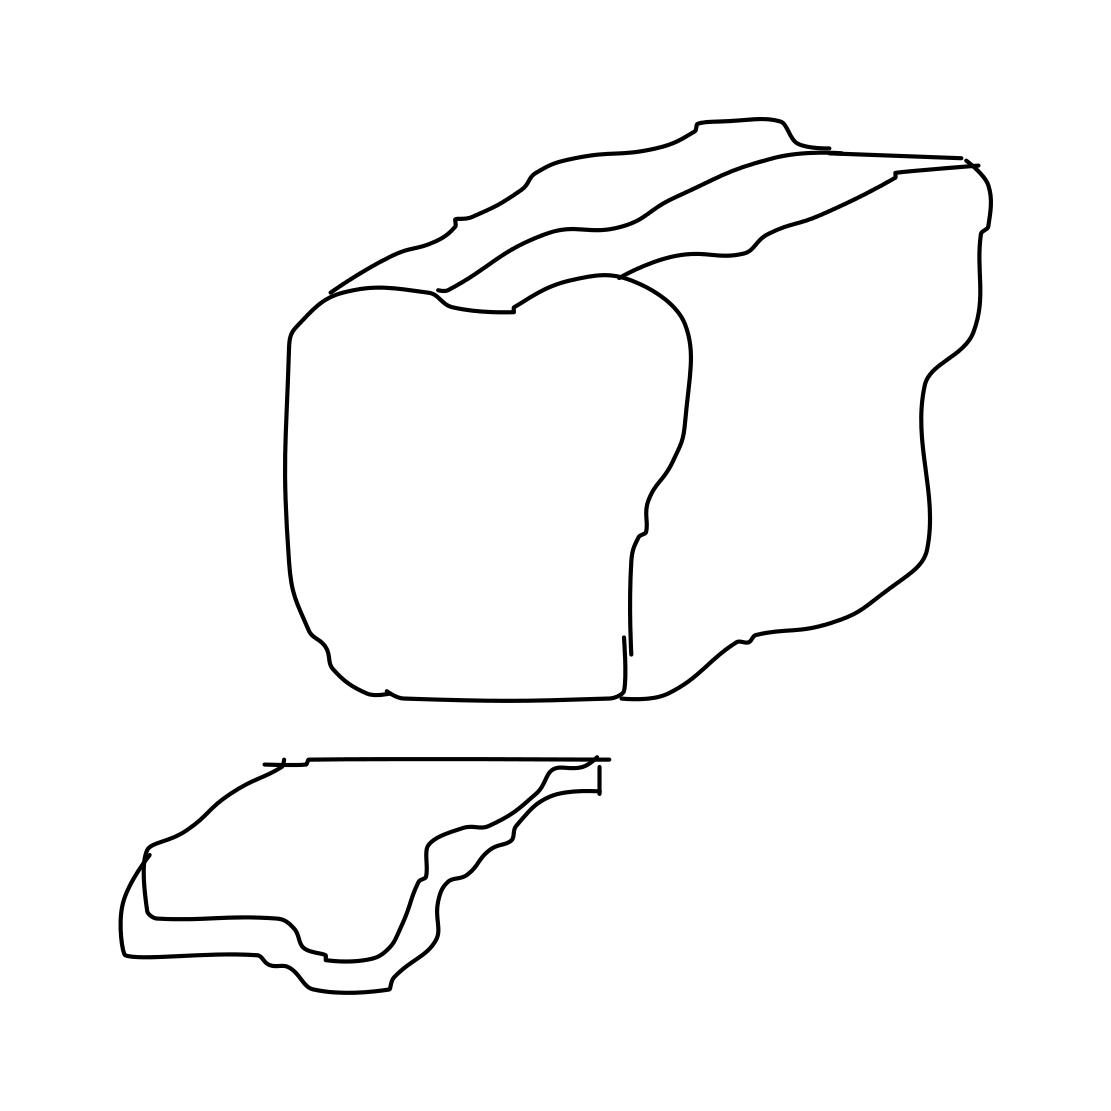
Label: bread